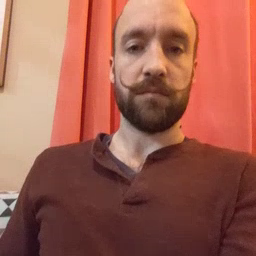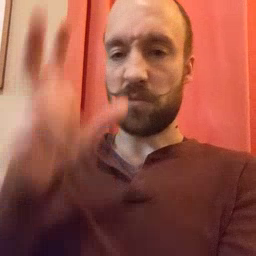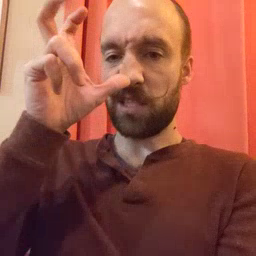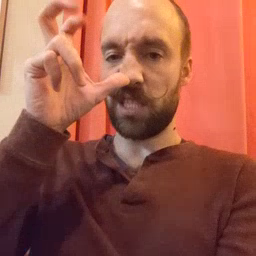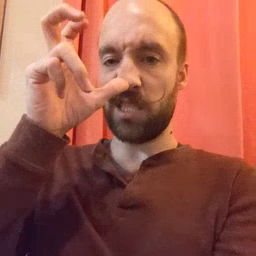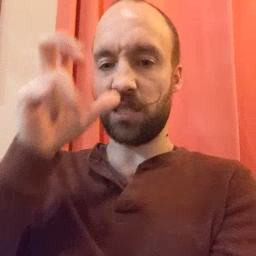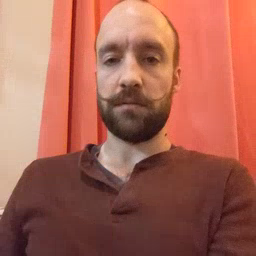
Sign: bug